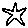
Label: star